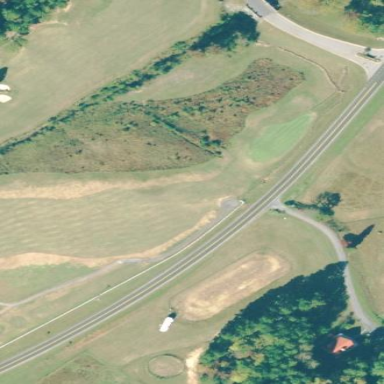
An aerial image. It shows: Area with grass used as rough in golf course.